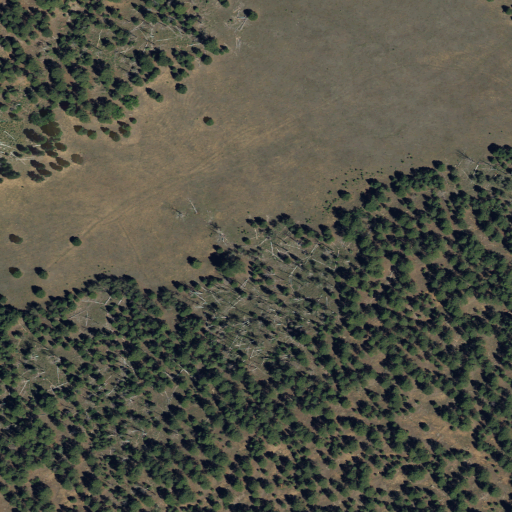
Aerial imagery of plain(s) in Utah named Babylon Pasture containing evergreen forest, shrub, and deciduous forest